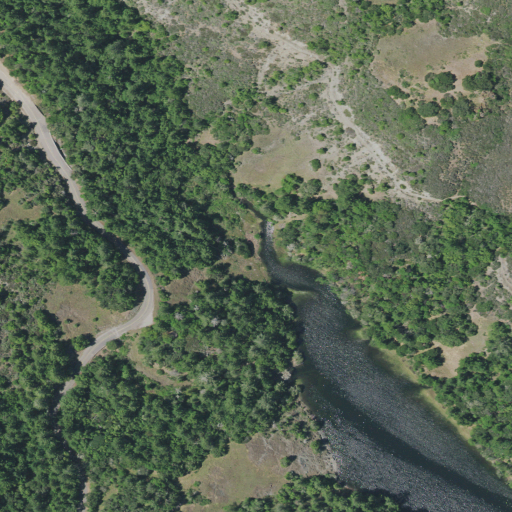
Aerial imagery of valley in California named Liberty Gulch containing mixed forest, shrub, open development, open water, evergreen forest, woody wetlands, herbaceous wetlands, and low intensity development